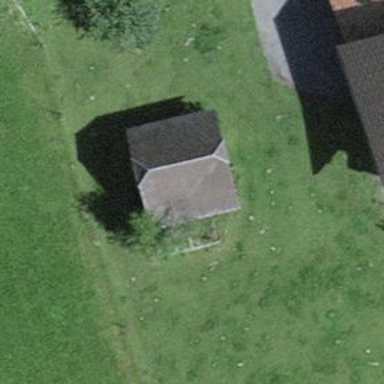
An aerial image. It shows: Rural barn.